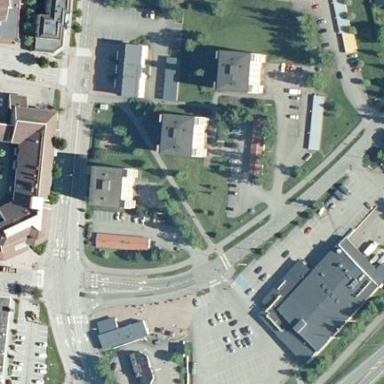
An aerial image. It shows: Retail area.